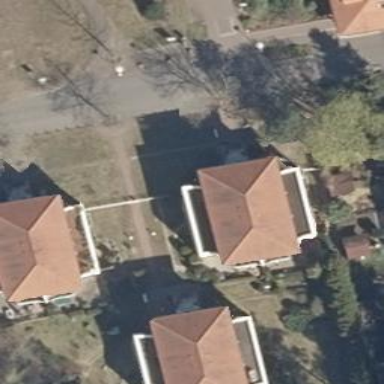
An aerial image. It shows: Hipped-roof building with apartments.